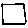
Label: square